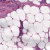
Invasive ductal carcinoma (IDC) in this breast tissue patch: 1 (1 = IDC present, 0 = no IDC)